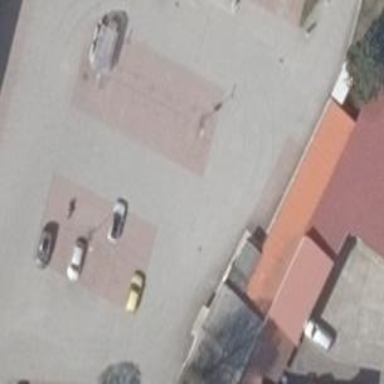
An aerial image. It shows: Parking aisle designated as service road.